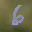
Label: 6